Question: I have merged two excel files using the code specied here
<URL>
this the block applying the styles for my merging cells
'''
if (styleMap != null)
{
if (oldCell.getSheet().getWorkbook() == newCell.getSheet().getWorkbook())
{
newCell.setCellStyle(oldCell.getCellStyle());
}
else
{
int stHashCode = oldCell.getCellStyle().hashCode();
XSSFCellStyle newCellStyle = styleMap.get(stHashCode);
if (newCellStyle == null)
{
newCellStyle = newCell.getSheet().getWorkbook().createCellStyle();
newCellStyle.cloneStyleFrom(oldCell.getCellStyle());
styleMap.put(stHashCode, newCellStyle);
}
newCell.setCellStyle(newCellStyle);
}
}
'''
It all working as expected and going well in generating my XSSFWorkbook.
Problem starting when I try to open it:
I see below error

and my error report contains below
'''
<?xml version="1.0" encoding="UTF-8" standalone="yes"?>
<recoveryLog xmlns="http://schemas.openxmlformats.org/spreadsheetml/2006/main">
<logFileName>error072840_01.xml</logFileName>
<summary>Errors were detected in file 'XYZ.xlsx'</summary>
<repairedRecords summary="Following is a list of repairs:">
<repairedRecord>Repaired Records: Format from /xl/styles.xml part (Styles)</repairedRecord>
</repairedRecords>
</recoveryLog>
'''
After all these my sheet opens up fine but without styles. I know there is a limitation on number of styles to be created and have counted the styles being created and I hardly see 4 created. I even know that this issue is with too many styles.
Unfortunately, POI has support to optimise only HSSFWorkbook (<URL>
Any help in how to mitigate with this issue will be great.
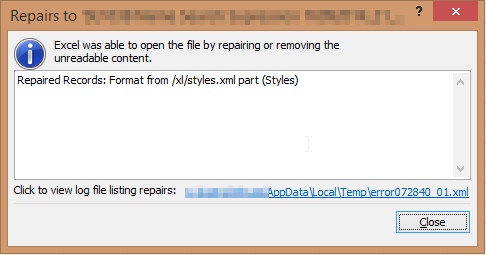
Answer: Well, after debugging bit of POI code and how styles are being applied and so.
Doing below solved the problem
'''
newCellStyle.getCoreXf().unsetBorderId();
newCellStyle.getCoreXf().unsetFillId();
'''